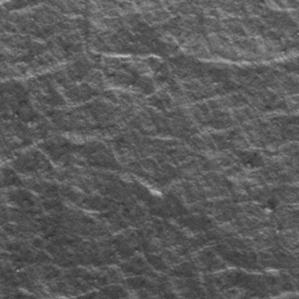
Label: frost